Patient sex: F
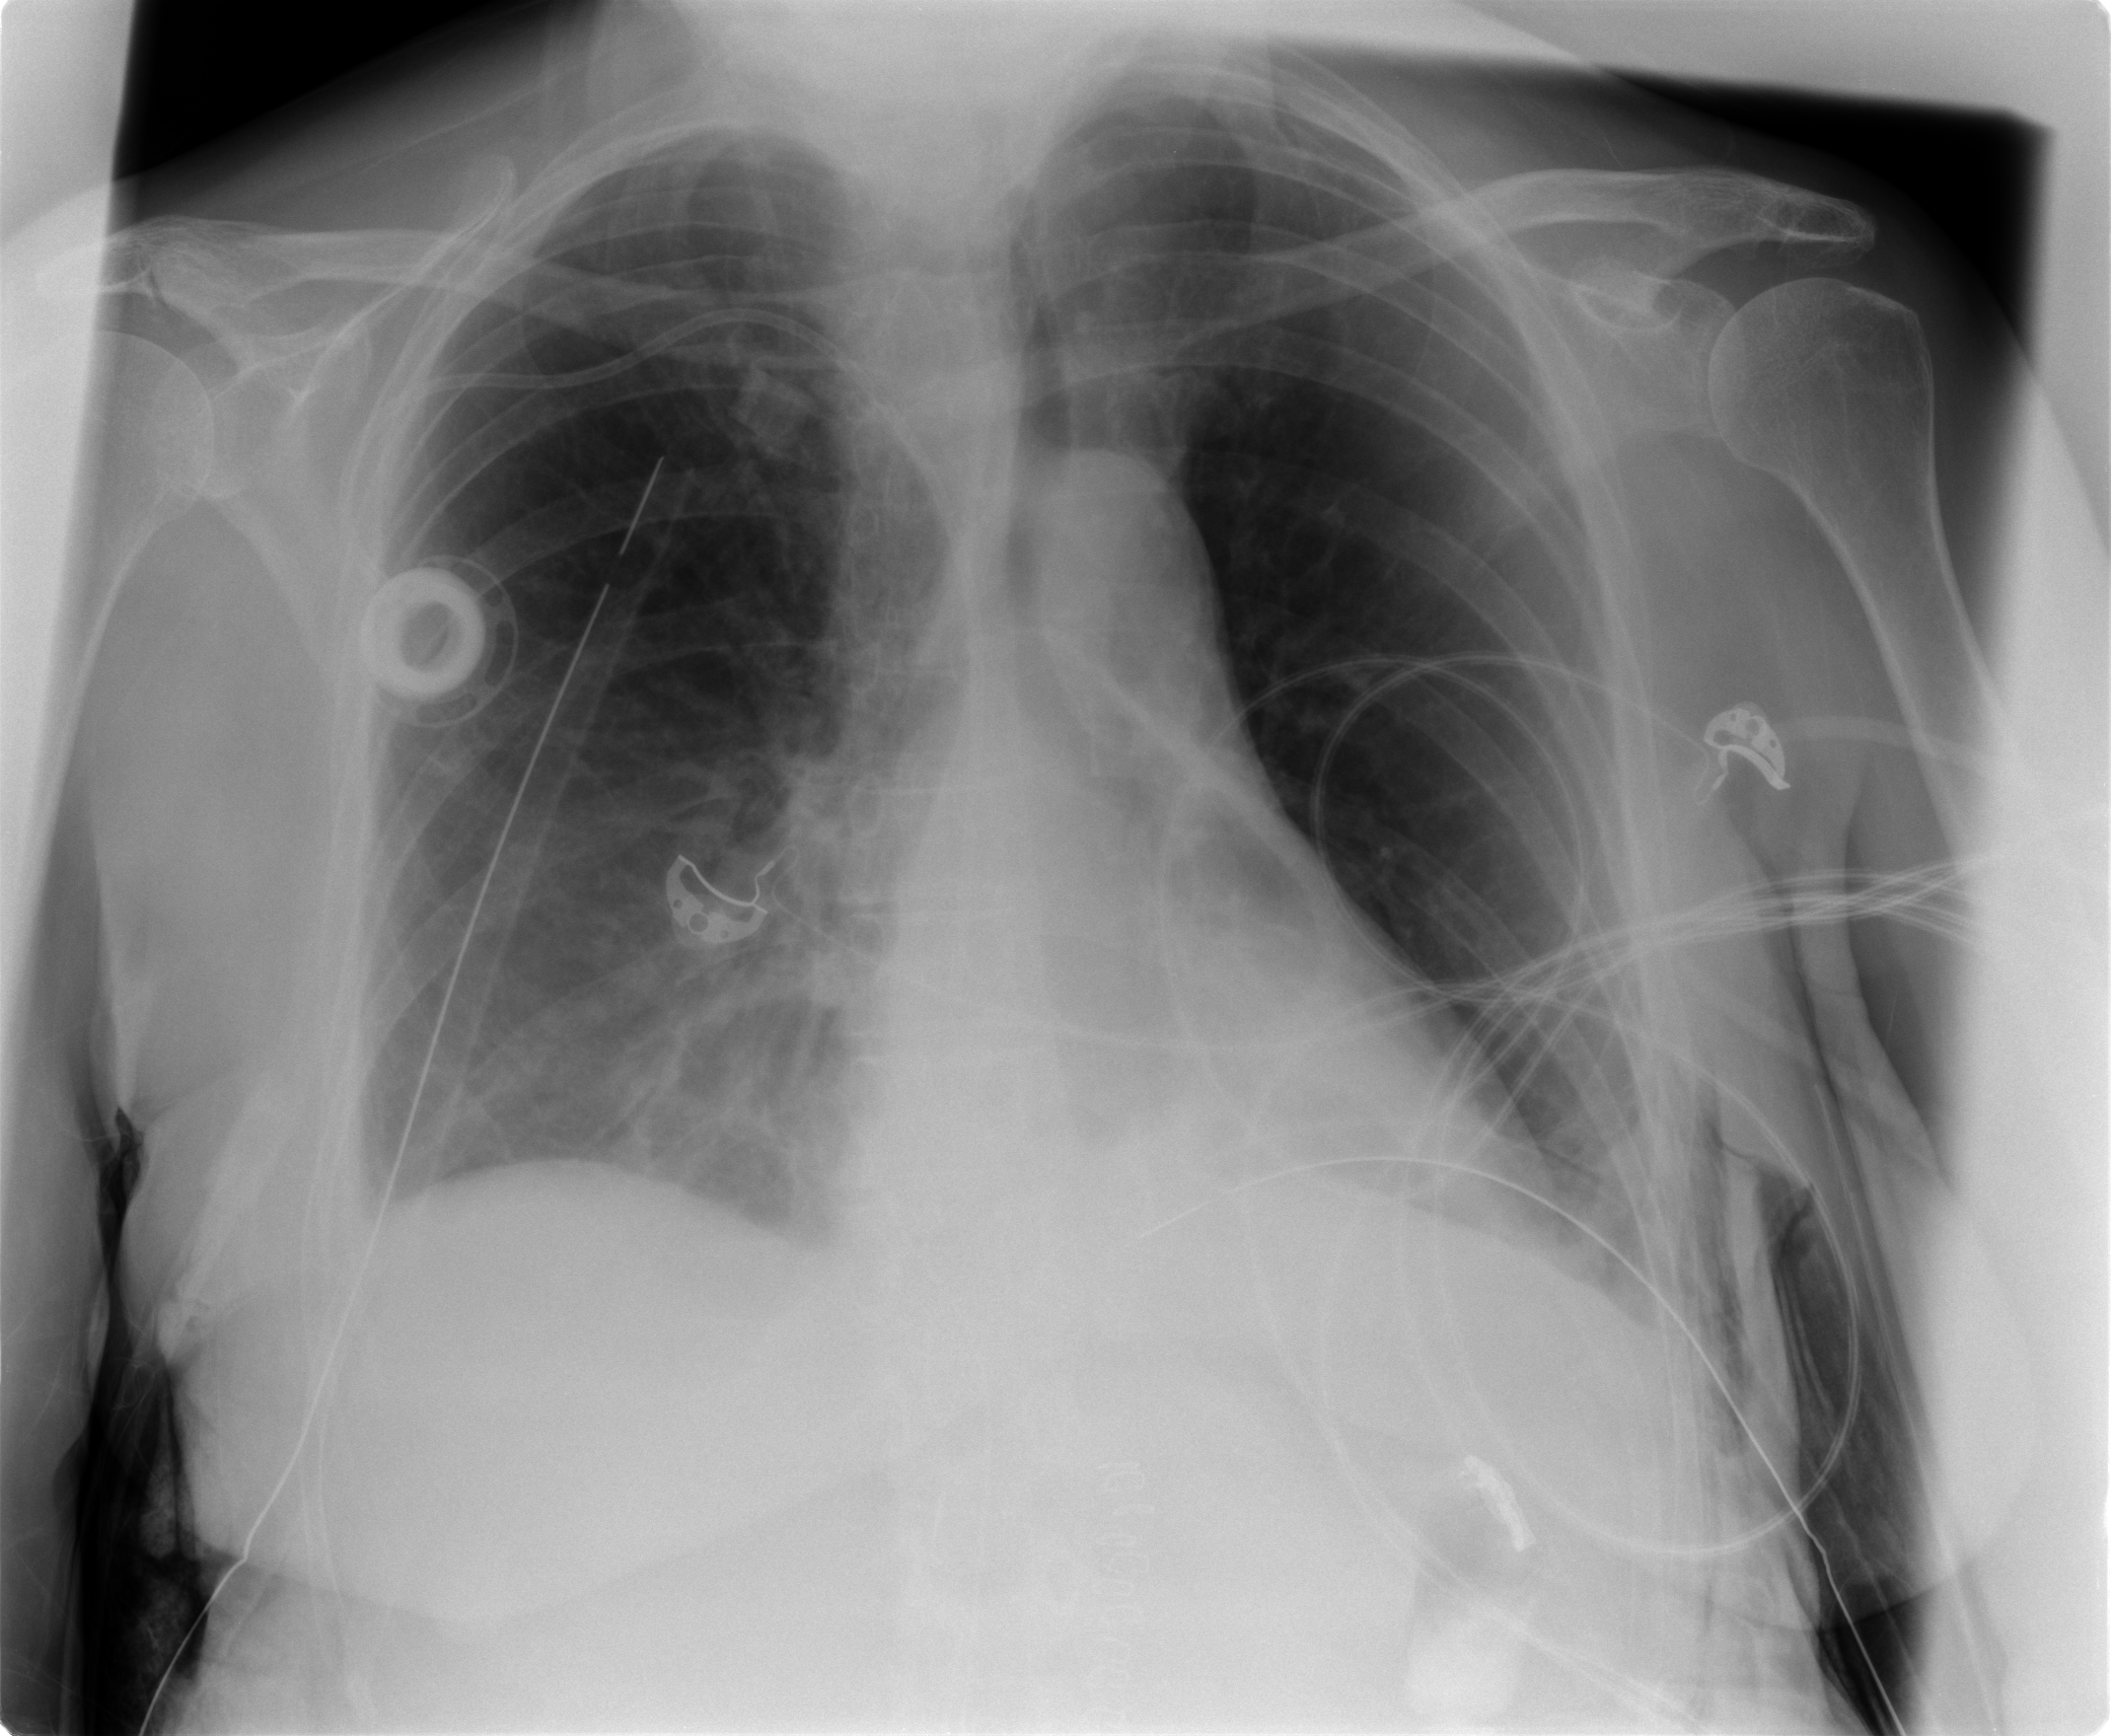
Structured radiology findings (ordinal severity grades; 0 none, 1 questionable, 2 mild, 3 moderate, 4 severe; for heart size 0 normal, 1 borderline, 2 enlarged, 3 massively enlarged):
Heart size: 0
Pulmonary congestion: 0
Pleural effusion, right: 2
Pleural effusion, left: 0
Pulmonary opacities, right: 1
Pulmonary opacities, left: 0
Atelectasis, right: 2
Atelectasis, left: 2